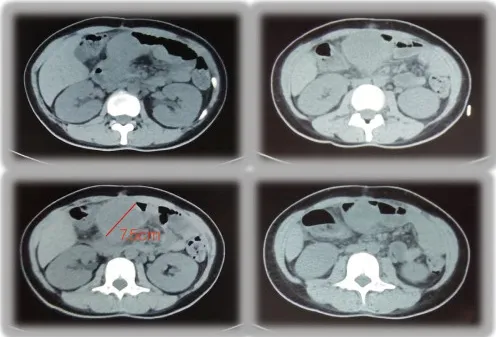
CT enhancement of the abdomen showed tumor recurrence.
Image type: radiology (ct)